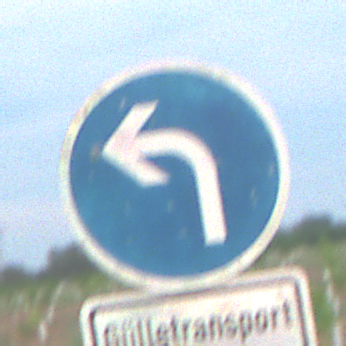
Verkehrszeichen: VorgeschriebeneFahrtrichtungLinks
Zusatzzeichen unten: BesondereFahrzeugeUndTransportgueter12
Umgebung: Outdoor, Nature
Tageszeit: SunriseSunset
Wetter: PartlyCloudy
Licht: Natural
Jahreszeit: NotSpecified
Kontrast: LowContrast